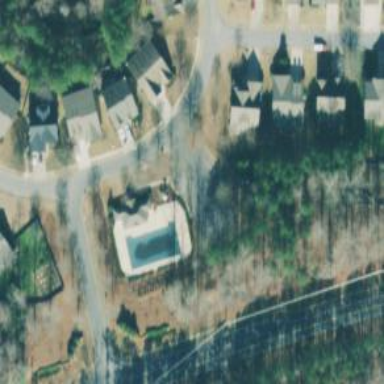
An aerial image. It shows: Swimming pool located in leisure land.